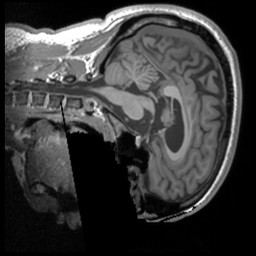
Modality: T1w
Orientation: sagittal
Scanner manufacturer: siemens
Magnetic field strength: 3 T
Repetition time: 1.9 s
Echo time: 0.00267 s